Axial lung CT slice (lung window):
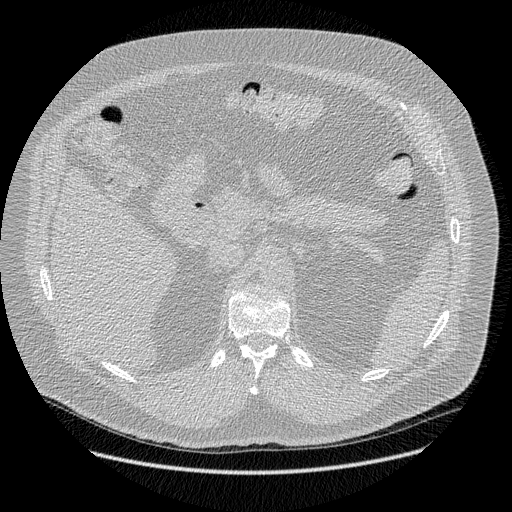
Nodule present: no